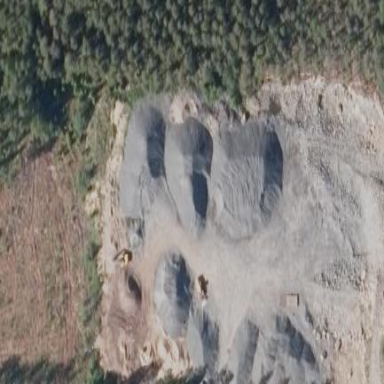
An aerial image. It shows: Quarry area where gravel is extracted.